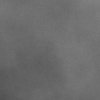
Atmospheric dust classification: dusty